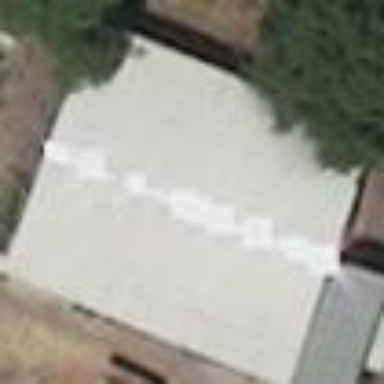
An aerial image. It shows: Building with gabled roof in light gray color. The roof orientation is along the building.